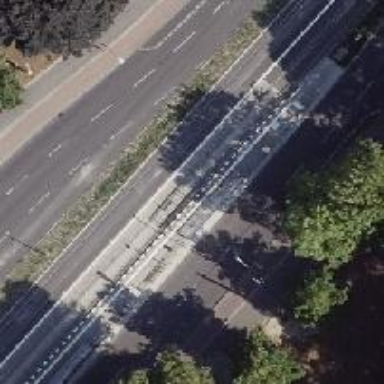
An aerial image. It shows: Tram stop.